Interaction volume radius: 5 \u00c5
Interaction volume height: 20 \u00c5
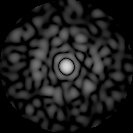
Disorder parameter: 0.8455